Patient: sex F, age 73
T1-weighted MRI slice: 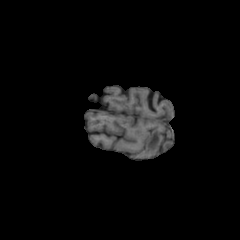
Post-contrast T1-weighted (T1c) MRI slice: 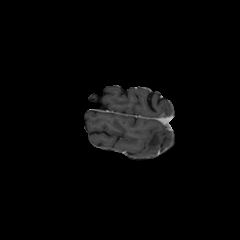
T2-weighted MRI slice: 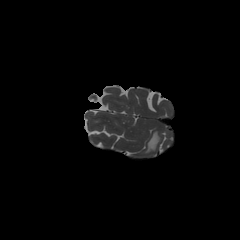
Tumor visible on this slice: yes
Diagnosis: Glioblastoma, IDH-wildtype
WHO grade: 4